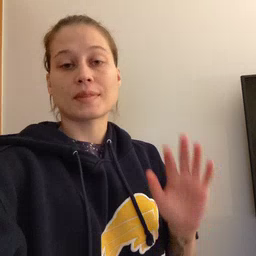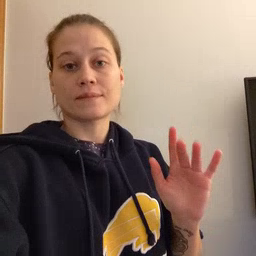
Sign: finger